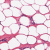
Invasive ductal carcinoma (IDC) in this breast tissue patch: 0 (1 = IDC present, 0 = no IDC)